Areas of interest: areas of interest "Temple"
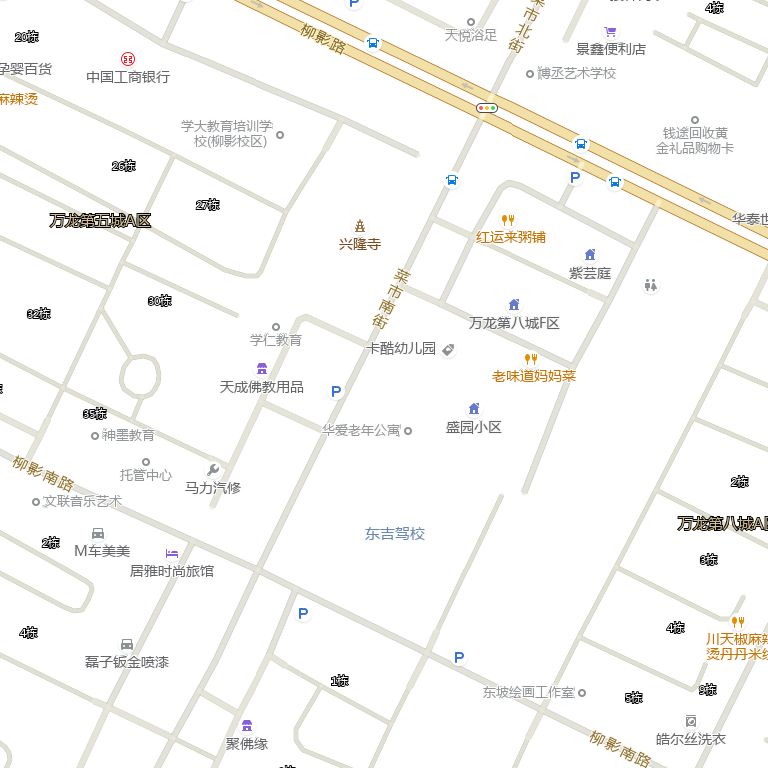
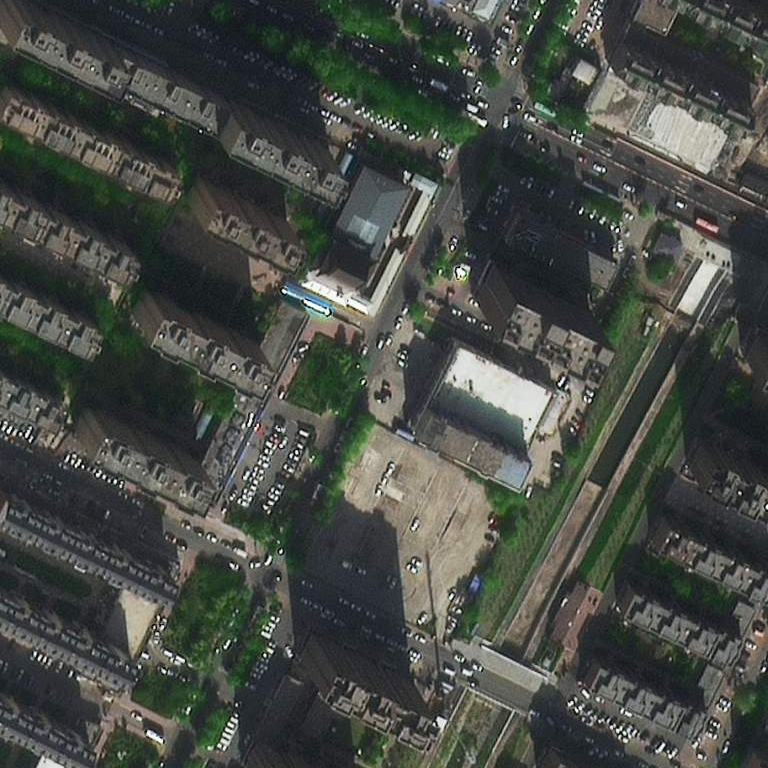